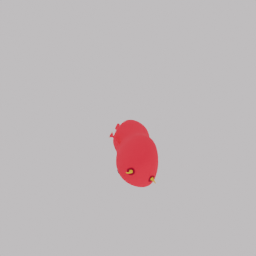
Label: animals